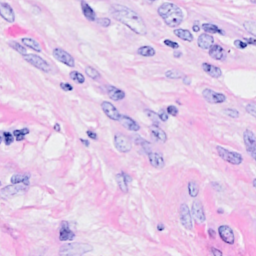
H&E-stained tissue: Breast